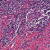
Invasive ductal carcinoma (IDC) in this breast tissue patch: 1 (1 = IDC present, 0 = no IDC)